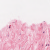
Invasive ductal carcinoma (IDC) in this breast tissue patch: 0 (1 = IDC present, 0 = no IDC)